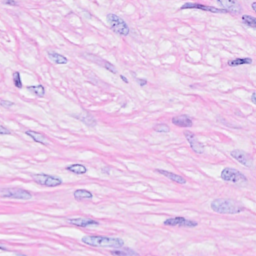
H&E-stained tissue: Breast